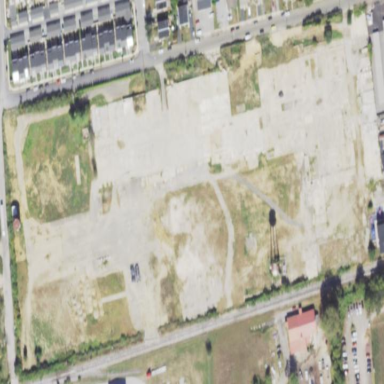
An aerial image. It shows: Brownfield site.